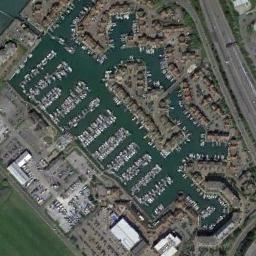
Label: harbor